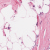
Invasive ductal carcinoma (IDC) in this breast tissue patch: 0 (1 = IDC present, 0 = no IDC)